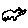
Label: cat